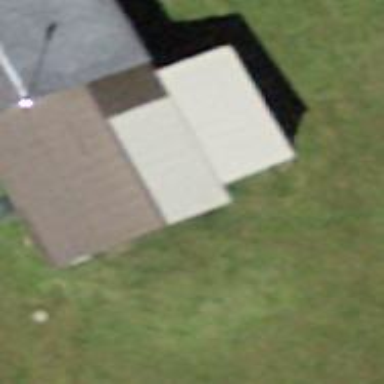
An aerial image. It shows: Skillion-roofed building with silver metal roof.